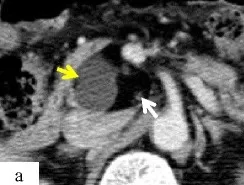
Chronological changes seen on CT. A: First examination. The hypo-enhanced mass was 4.2 x 3.9 cm in size with solid and cystic lesions located in the uncus of the pancreas.
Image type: radiology (ct)